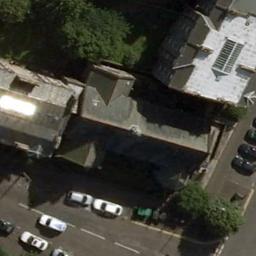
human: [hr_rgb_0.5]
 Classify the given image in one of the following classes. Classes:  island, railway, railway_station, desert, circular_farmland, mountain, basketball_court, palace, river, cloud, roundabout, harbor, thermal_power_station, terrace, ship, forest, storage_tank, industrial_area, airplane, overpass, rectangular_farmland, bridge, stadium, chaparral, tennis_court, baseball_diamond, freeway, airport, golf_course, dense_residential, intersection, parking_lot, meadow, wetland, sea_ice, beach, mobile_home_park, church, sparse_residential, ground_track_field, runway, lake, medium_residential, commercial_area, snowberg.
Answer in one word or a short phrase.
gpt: church